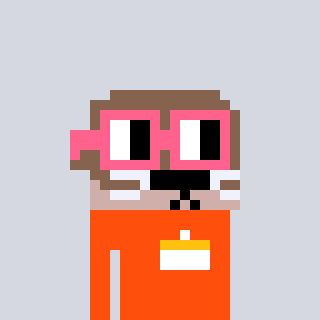
a pixel art character with square pink glasses, a otter-shaped head and a orange-colored body on a cool background